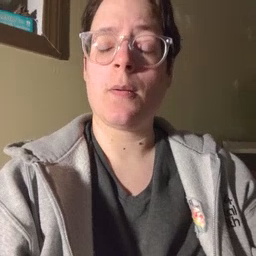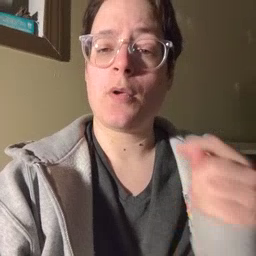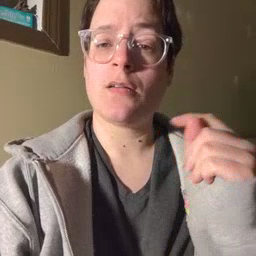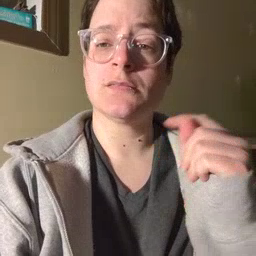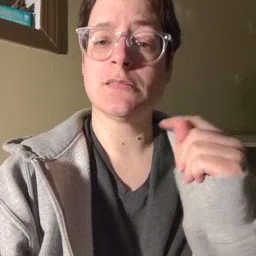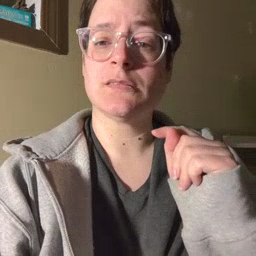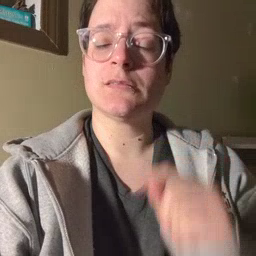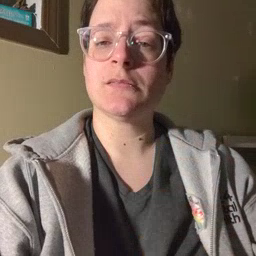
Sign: potty